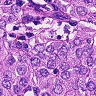
Metastatic tissue present: yes